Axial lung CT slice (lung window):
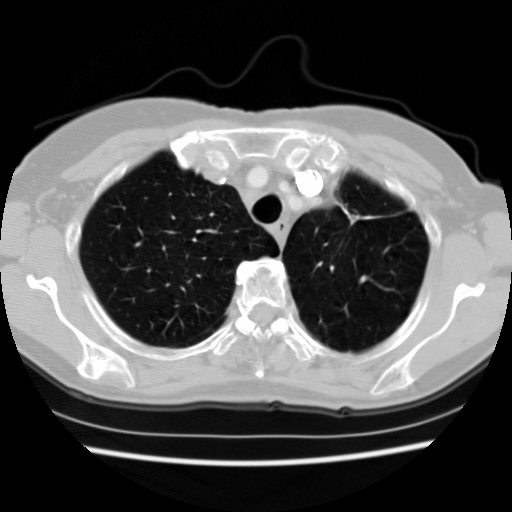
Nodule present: no